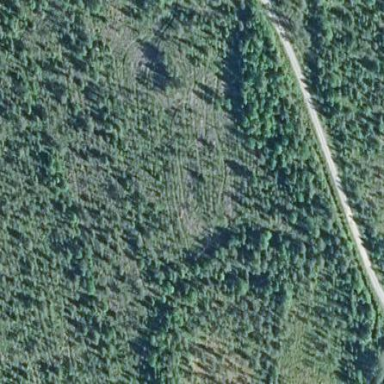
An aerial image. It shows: Clearcut area with scrub vegetation.